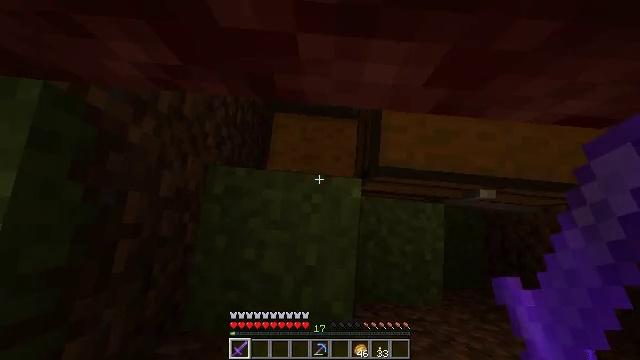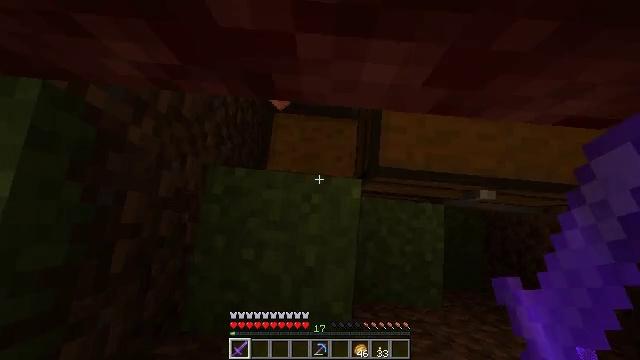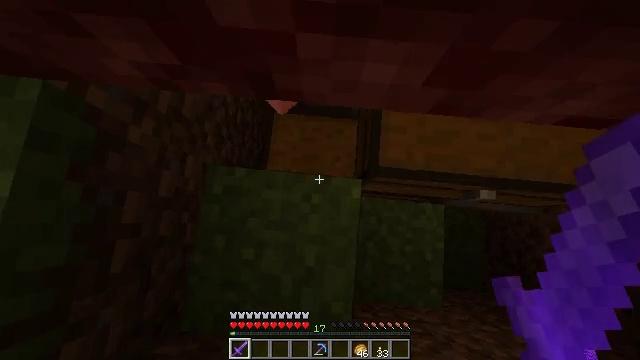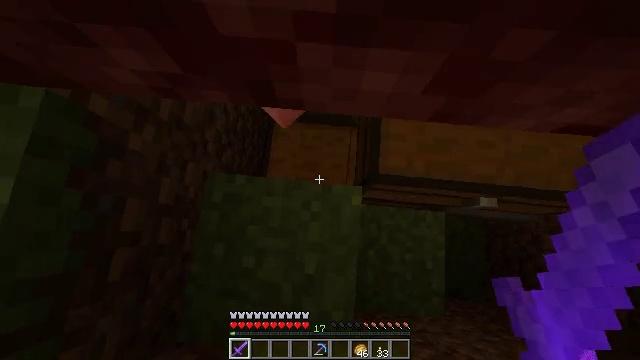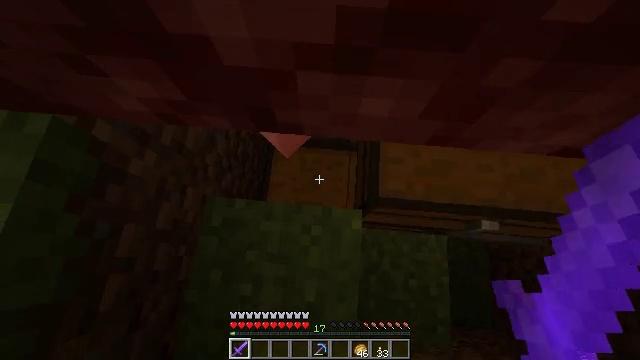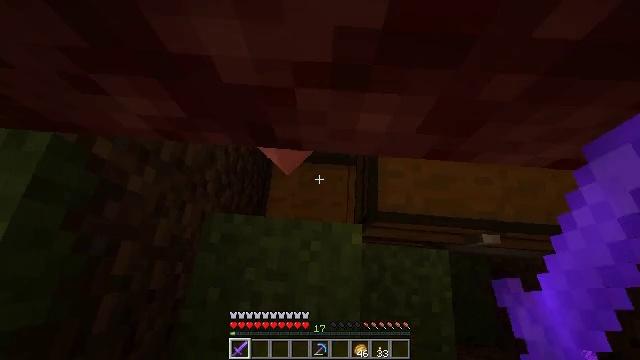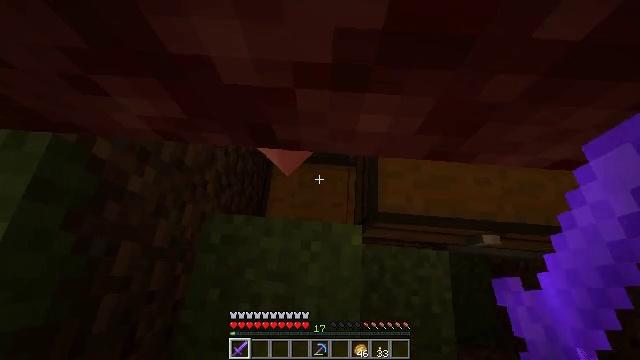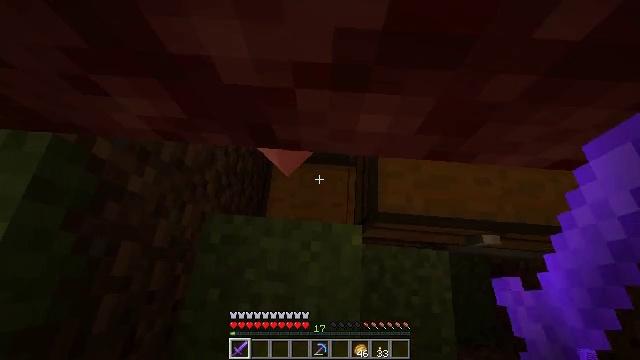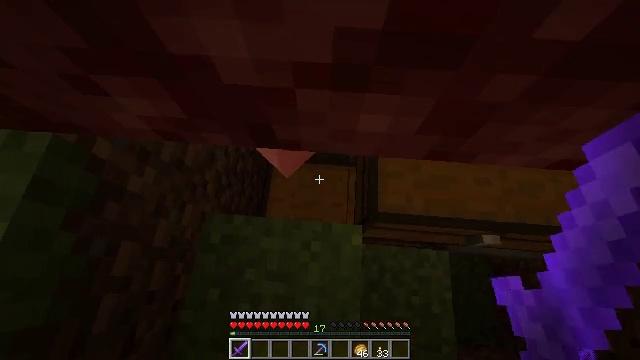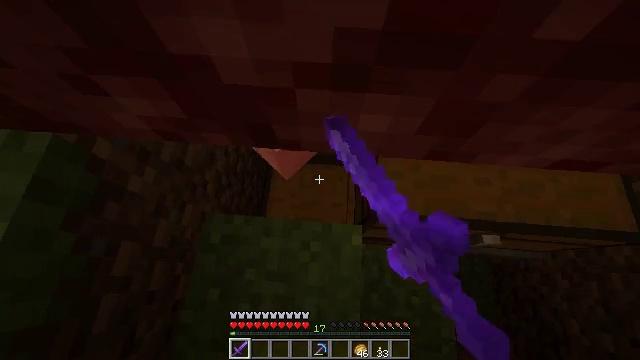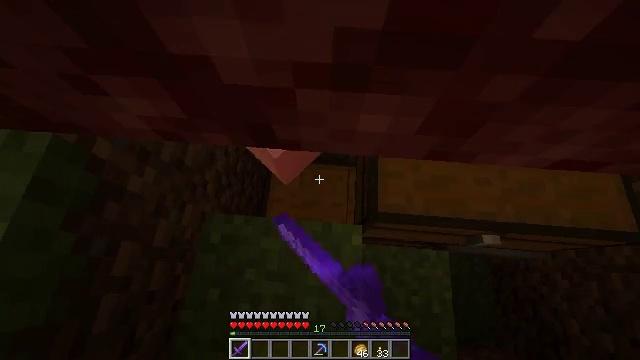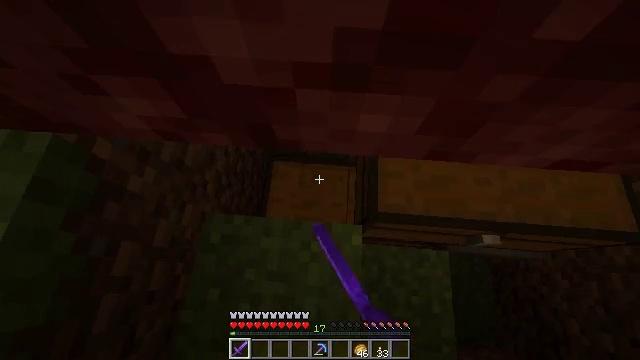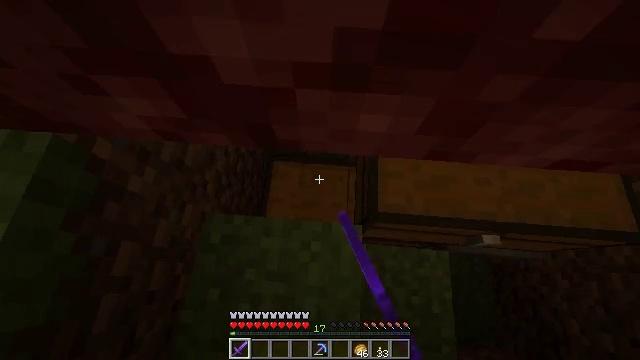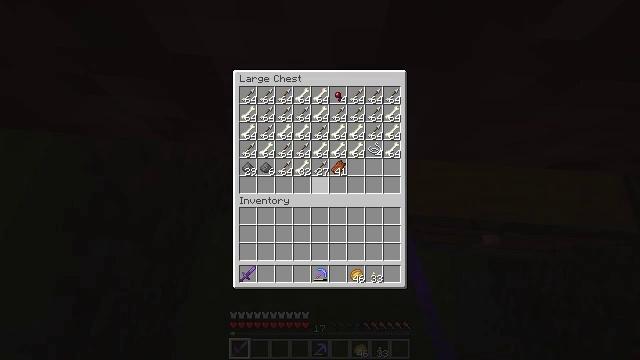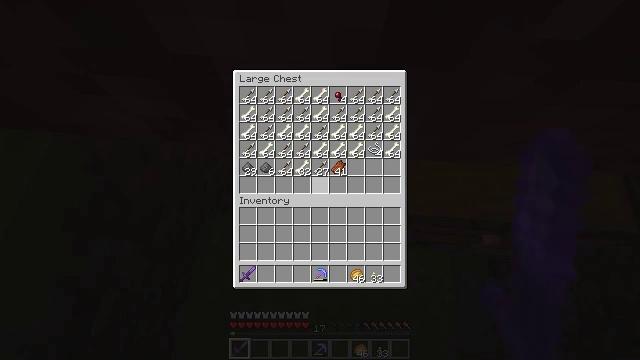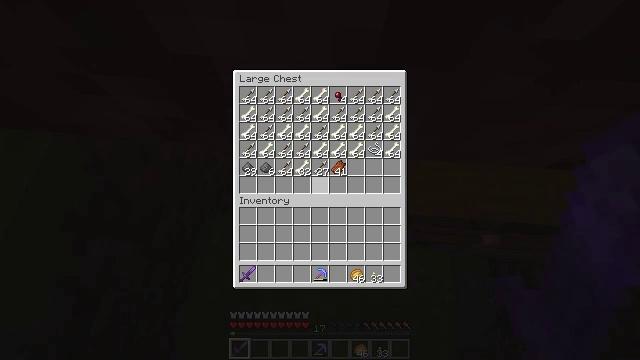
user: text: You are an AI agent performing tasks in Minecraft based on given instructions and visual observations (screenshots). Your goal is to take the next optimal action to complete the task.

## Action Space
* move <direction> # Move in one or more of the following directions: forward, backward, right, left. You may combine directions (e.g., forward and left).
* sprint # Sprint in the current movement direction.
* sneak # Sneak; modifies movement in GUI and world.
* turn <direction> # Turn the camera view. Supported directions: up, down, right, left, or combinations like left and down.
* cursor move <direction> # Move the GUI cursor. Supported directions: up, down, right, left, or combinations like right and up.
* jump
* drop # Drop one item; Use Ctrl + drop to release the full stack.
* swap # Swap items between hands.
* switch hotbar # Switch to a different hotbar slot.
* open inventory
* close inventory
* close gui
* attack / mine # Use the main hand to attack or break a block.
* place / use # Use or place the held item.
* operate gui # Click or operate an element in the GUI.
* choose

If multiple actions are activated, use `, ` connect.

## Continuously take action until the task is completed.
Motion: motion action
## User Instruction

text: Kill mobs.
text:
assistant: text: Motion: no_op
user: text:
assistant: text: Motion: no_op
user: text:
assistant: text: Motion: turn up
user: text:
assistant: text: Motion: turn up
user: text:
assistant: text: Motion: turn up
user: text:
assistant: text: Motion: no_op
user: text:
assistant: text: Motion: no_op
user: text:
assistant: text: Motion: use / place
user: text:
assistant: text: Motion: use / place
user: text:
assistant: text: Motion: use / place
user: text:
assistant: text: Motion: use / place
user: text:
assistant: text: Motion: no_op
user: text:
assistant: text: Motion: open gui
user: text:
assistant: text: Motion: no_op
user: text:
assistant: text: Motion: no_op
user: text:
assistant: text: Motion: no_op
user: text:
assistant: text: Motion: no_op
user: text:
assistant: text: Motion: no_op
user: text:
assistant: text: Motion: no_op
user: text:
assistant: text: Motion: no_op
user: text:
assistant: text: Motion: no_op
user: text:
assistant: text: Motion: no_op
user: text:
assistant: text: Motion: no_op
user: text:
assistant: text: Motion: no_op
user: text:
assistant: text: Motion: no_op
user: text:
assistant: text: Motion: no_op
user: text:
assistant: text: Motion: no_op
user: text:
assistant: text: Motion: no_op
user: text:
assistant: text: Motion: no_op
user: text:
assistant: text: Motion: no_op